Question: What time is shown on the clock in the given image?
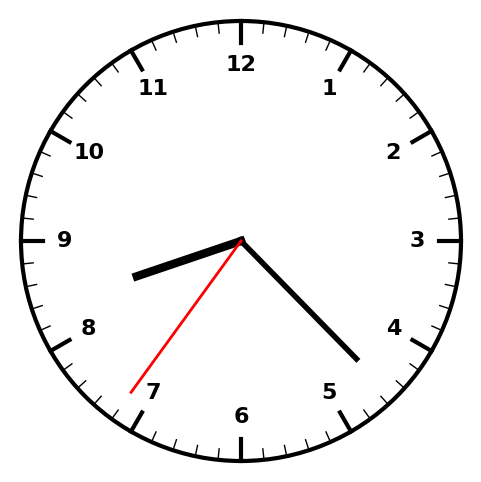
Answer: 08:22:36